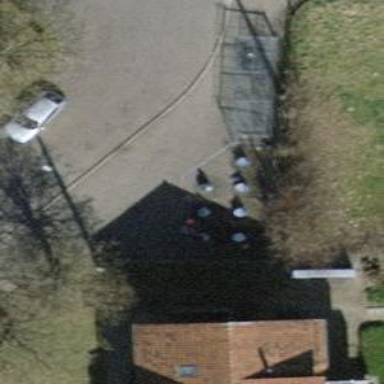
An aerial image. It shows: Recycling container for scrap metal. It is designated as recycling amenity.